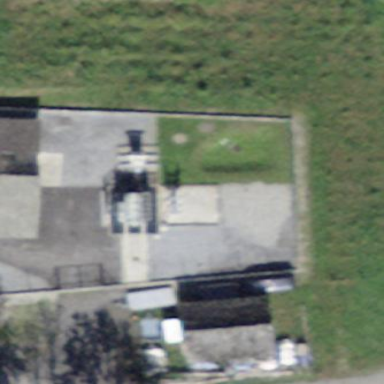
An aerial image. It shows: Distribution level power substation.